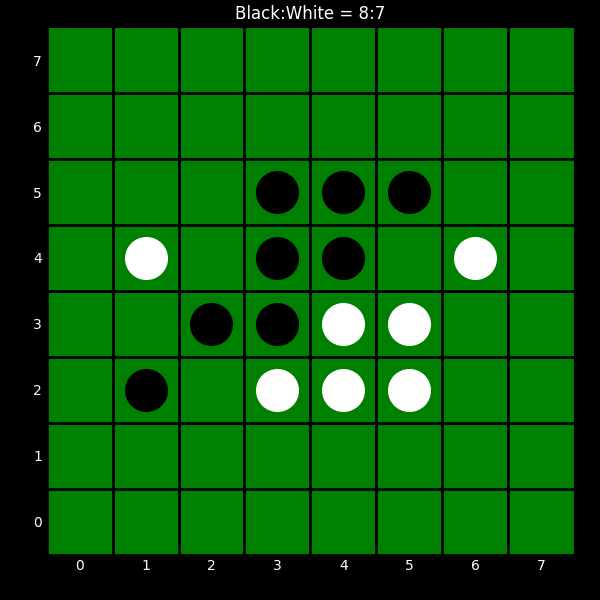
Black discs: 8
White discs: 7